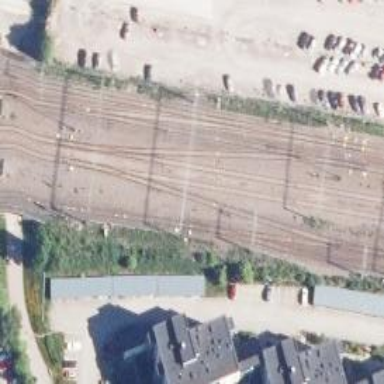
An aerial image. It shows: Railway signal.